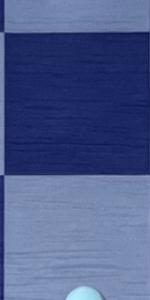
Label: Empty